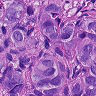
Metastatic tissue present: yes